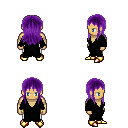
a pixel art fantasy rpg character, male body template, human, tanned skin, gray robe, white pants, purple unkempt hairstyle, gold boots, four views (front, back, left, right), 2x2 character sprite sheet, small pixel art, hard edges, no anti-aliasing